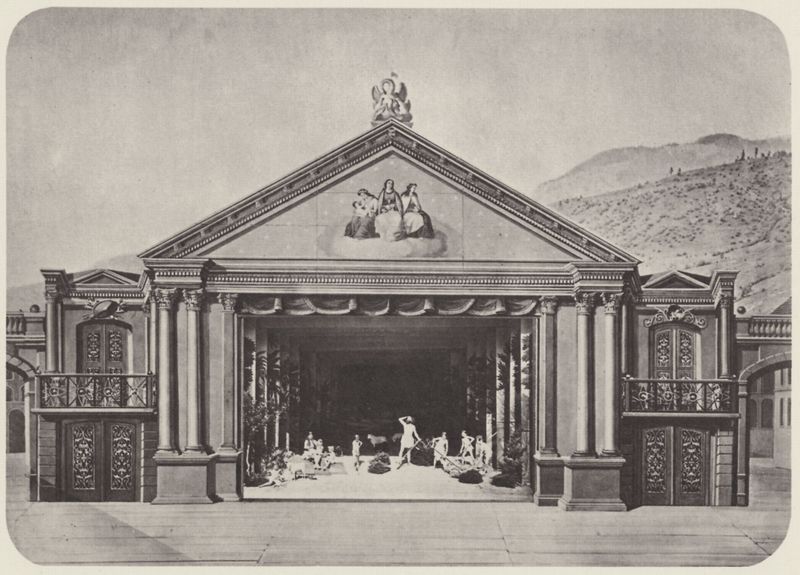
Titel: Oberammergauer Passionsspiele - "Im Schweiße deines Angesichts sollst du dein Brot essen!"
Künstler: Joseph Albert
Standort: München
Institution: Stadtmuseum
Schlagwörter: berg, himmel, weiß, dreieck, frauen, landschaft, menschen, fenster, grau, raum, schwarz, skizze, szene, säule, säulen, tür, zeichnung, anlage, dach, gebäude, haus, wolke, architektur, arm, tod, bild, vorhang, hügel, klassizismus, personen, bühne, pflanzen, theater, doppelsäule, engel, balkon, ansicht, bogen, perspektive, türen, berge, gebirge, giebel, mauer, grafik, graphik, berglandschaft, platz, bühnenbild, empore, figuren, ornamente, tiefe, podest, tor, halle, schauspiel, foto, fotografie, bögen, spiel, eingang, offen, schwert, entwurf, kapitelle, photo, fries, dreiecksgiebel, portal, sims, öffnung, gesims, risalit, portikus, hügeö, platten, kulisse, tempel, heilige, fresko, schauspieler, maria, drama, abgerundet, römisch, korintisch, tympanon, ädikula, mozart, säulenordnung, kulissen, aediculamotiv, korintia, ädikluamotiv, balkons, theaterbühne, korinthische säulen, korinthische säule, kulisee, römisches theater